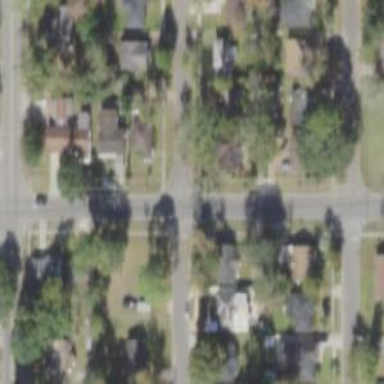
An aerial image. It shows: Unmarked road crossing.